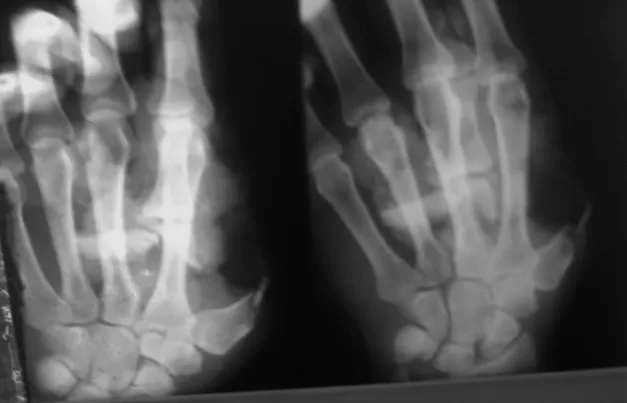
Radiography of Patient's Hand Reveals an Incompletely Amputated Thumb of the Left Hand.
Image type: radiology (x_ray)